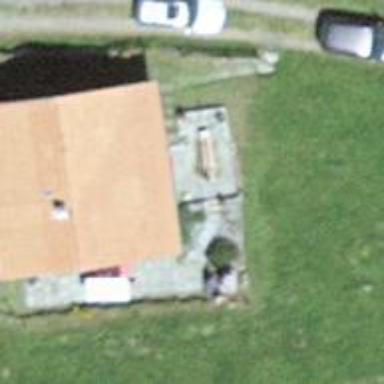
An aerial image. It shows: Cabin.